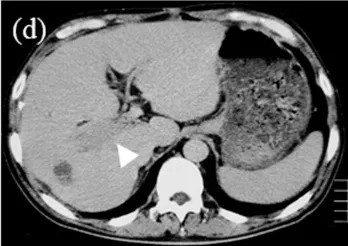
99mTc-GSA scintigraphy revealed a reduced accumulation of GSA in the right liver (e, f).
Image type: radiology (ct)